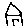
Label: house